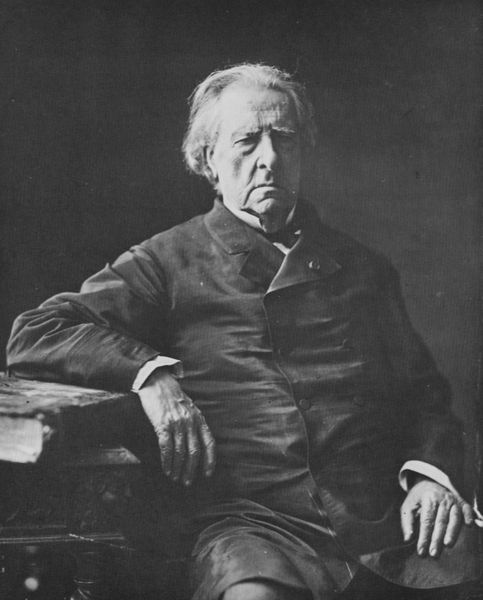
Titel: Isidore Severin Baron Taylor (1789-1879)
Künstler: Gaspard-Félix Tournachon
Schlagwörter: mann, sitzen, tisch, alt, herr, grimmig, knöpfe, foto, fotografie, buch, schwarz-weiß, photografie, verbittert, trübsinnig